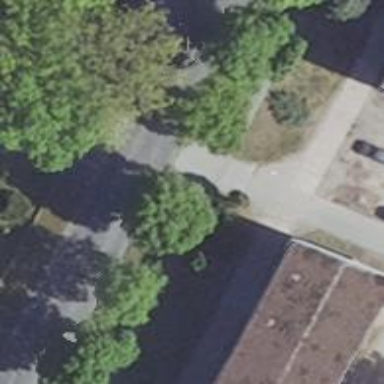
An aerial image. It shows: Alley classified as service road.